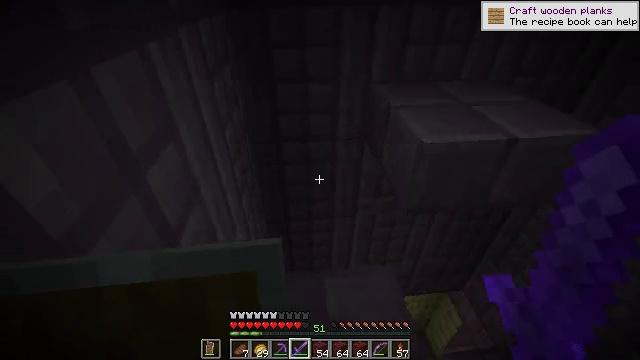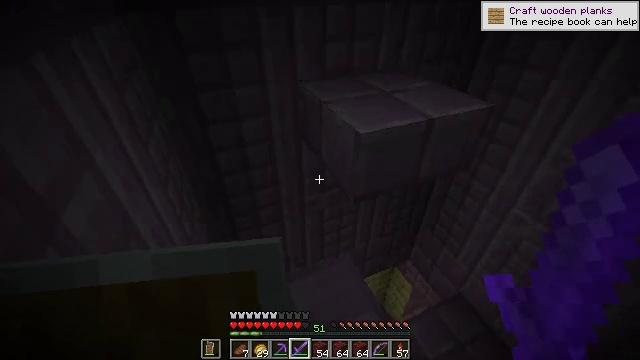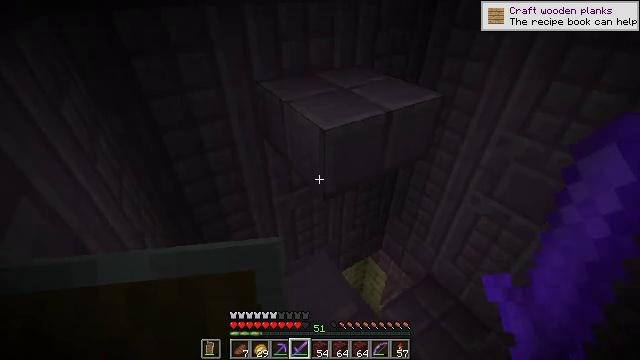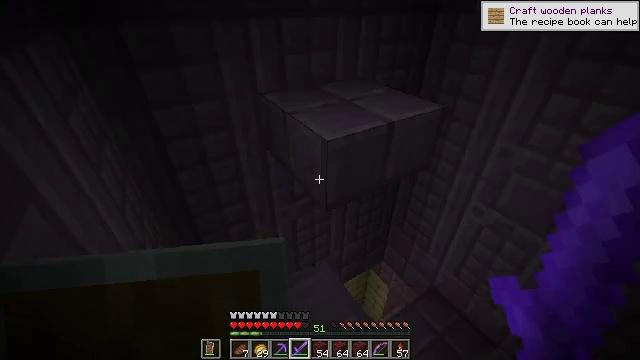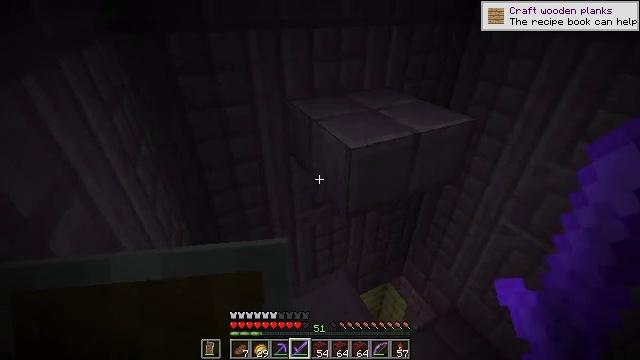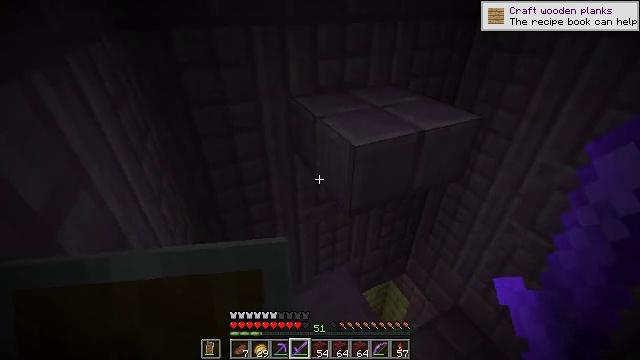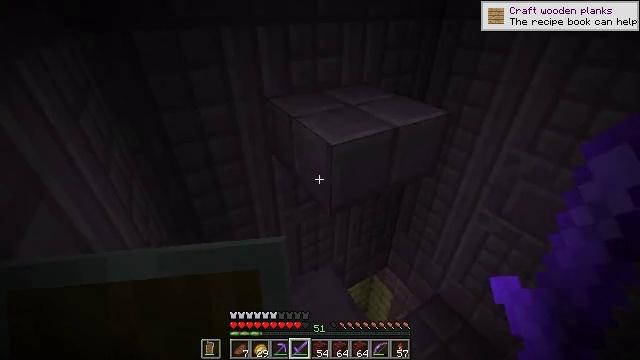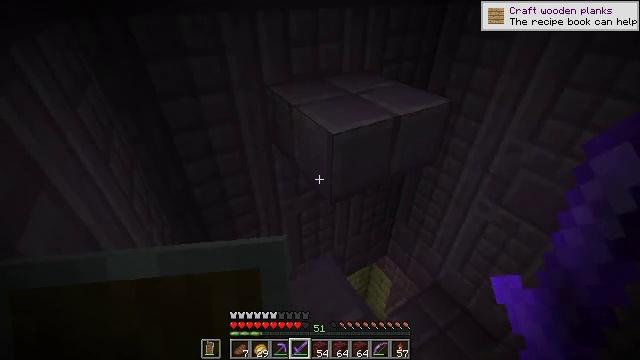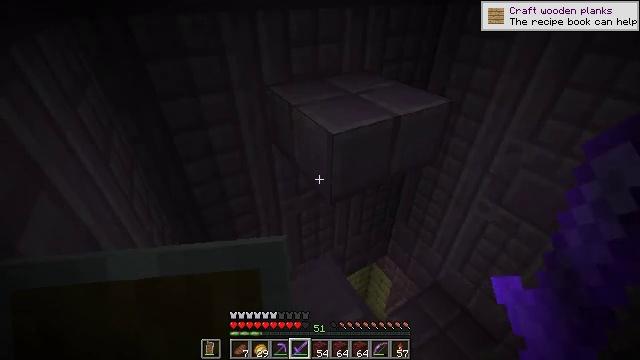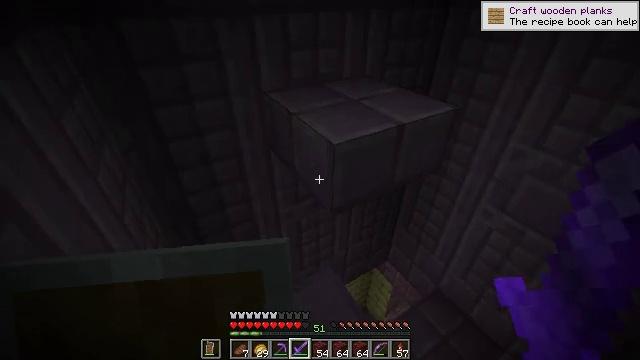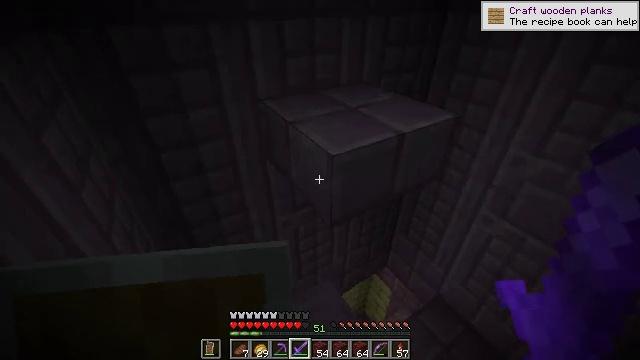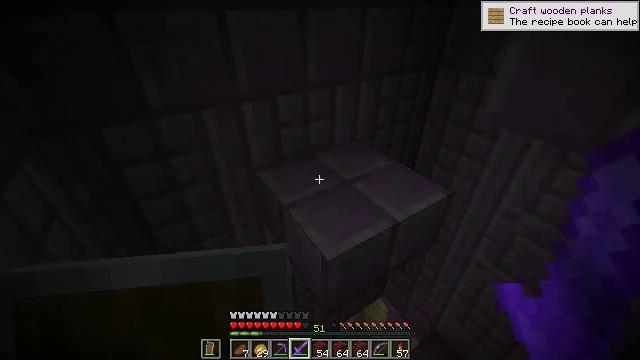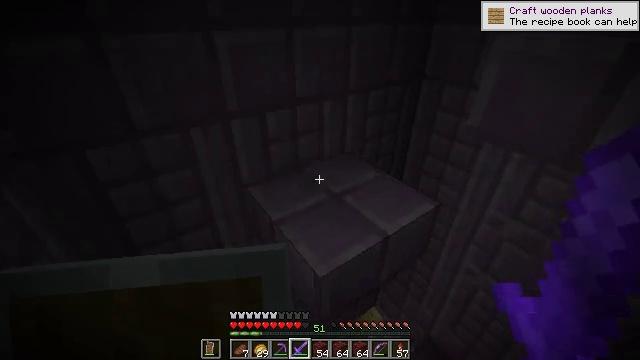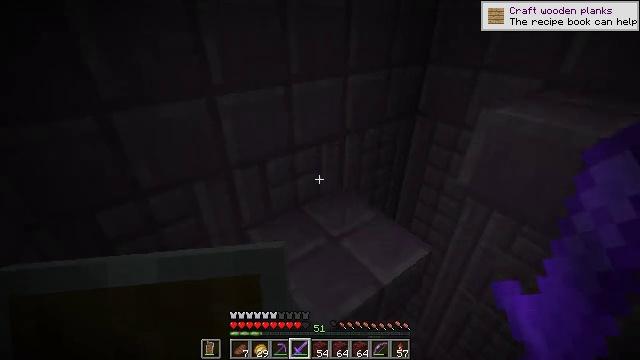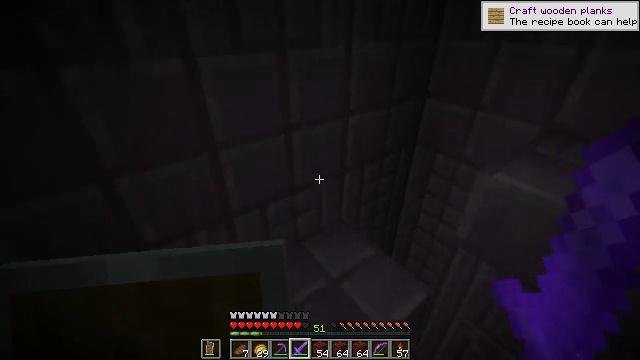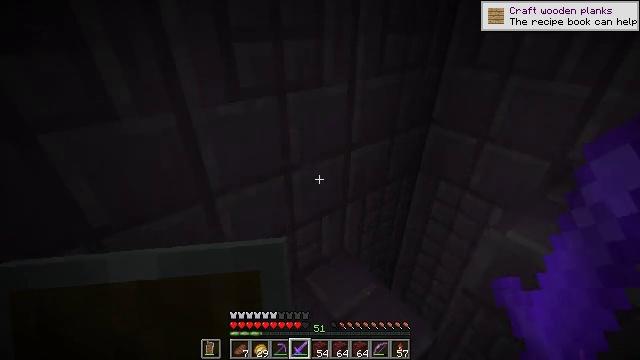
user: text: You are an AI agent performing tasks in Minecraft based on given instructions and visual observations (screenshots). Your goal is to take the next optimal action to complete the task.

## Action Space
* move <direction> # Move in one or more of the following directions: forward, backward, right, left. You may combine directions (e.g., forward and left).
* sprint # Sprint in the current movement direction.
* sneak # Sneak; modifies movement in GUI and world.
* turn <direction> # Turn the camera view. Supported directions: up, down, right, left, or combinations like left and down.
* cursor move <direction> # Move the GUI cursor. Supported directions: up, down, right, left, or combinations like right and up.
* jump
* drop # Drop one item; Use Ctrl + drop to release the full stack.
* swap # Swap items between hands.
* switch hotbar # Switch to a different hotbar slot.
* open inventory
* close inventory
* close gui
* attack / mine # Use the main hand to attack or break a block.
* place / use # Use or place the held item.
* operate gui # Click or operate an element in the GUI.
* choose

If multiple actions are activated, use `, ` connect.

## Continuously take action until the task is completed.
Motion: motion action
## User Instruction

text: Mine the purpur slab in the End city.
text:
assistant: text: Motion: turn right
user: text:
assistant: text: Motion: turn right
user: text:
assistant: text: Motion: turn up
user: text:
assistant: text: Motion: turn left and up
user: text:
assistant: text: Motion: no_op
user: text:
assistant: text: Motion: turn right
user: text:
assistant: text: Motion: turn down
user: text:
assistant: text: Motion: no_op
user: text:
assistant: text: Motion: move forward
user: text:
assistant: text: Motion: move forward
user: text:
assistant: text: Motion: move forward, turn right, jump
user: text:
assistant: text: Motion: move forward, turn right and up, jump
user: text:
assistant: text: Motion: move forward, jump
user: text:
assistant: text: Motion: move forward, jump
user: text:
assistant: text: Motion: move forward, jump
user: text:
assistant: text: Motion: move forward
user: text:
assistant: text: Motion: move forward
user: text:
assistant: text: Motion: move forward
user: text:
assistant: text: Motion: no_op
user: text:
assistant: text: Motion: turn right
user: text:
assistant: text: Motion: turn right
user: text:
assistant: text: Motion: turn right
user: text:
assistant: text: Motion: turn right and down
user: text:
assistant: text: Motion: turn right and down
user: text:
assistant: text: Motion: turn right
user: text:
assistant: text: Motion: turn left and up
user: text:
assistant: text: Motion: turn left
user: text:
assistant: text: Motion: no_op
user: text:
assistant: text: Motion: turn right
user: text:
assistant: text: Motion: turn right